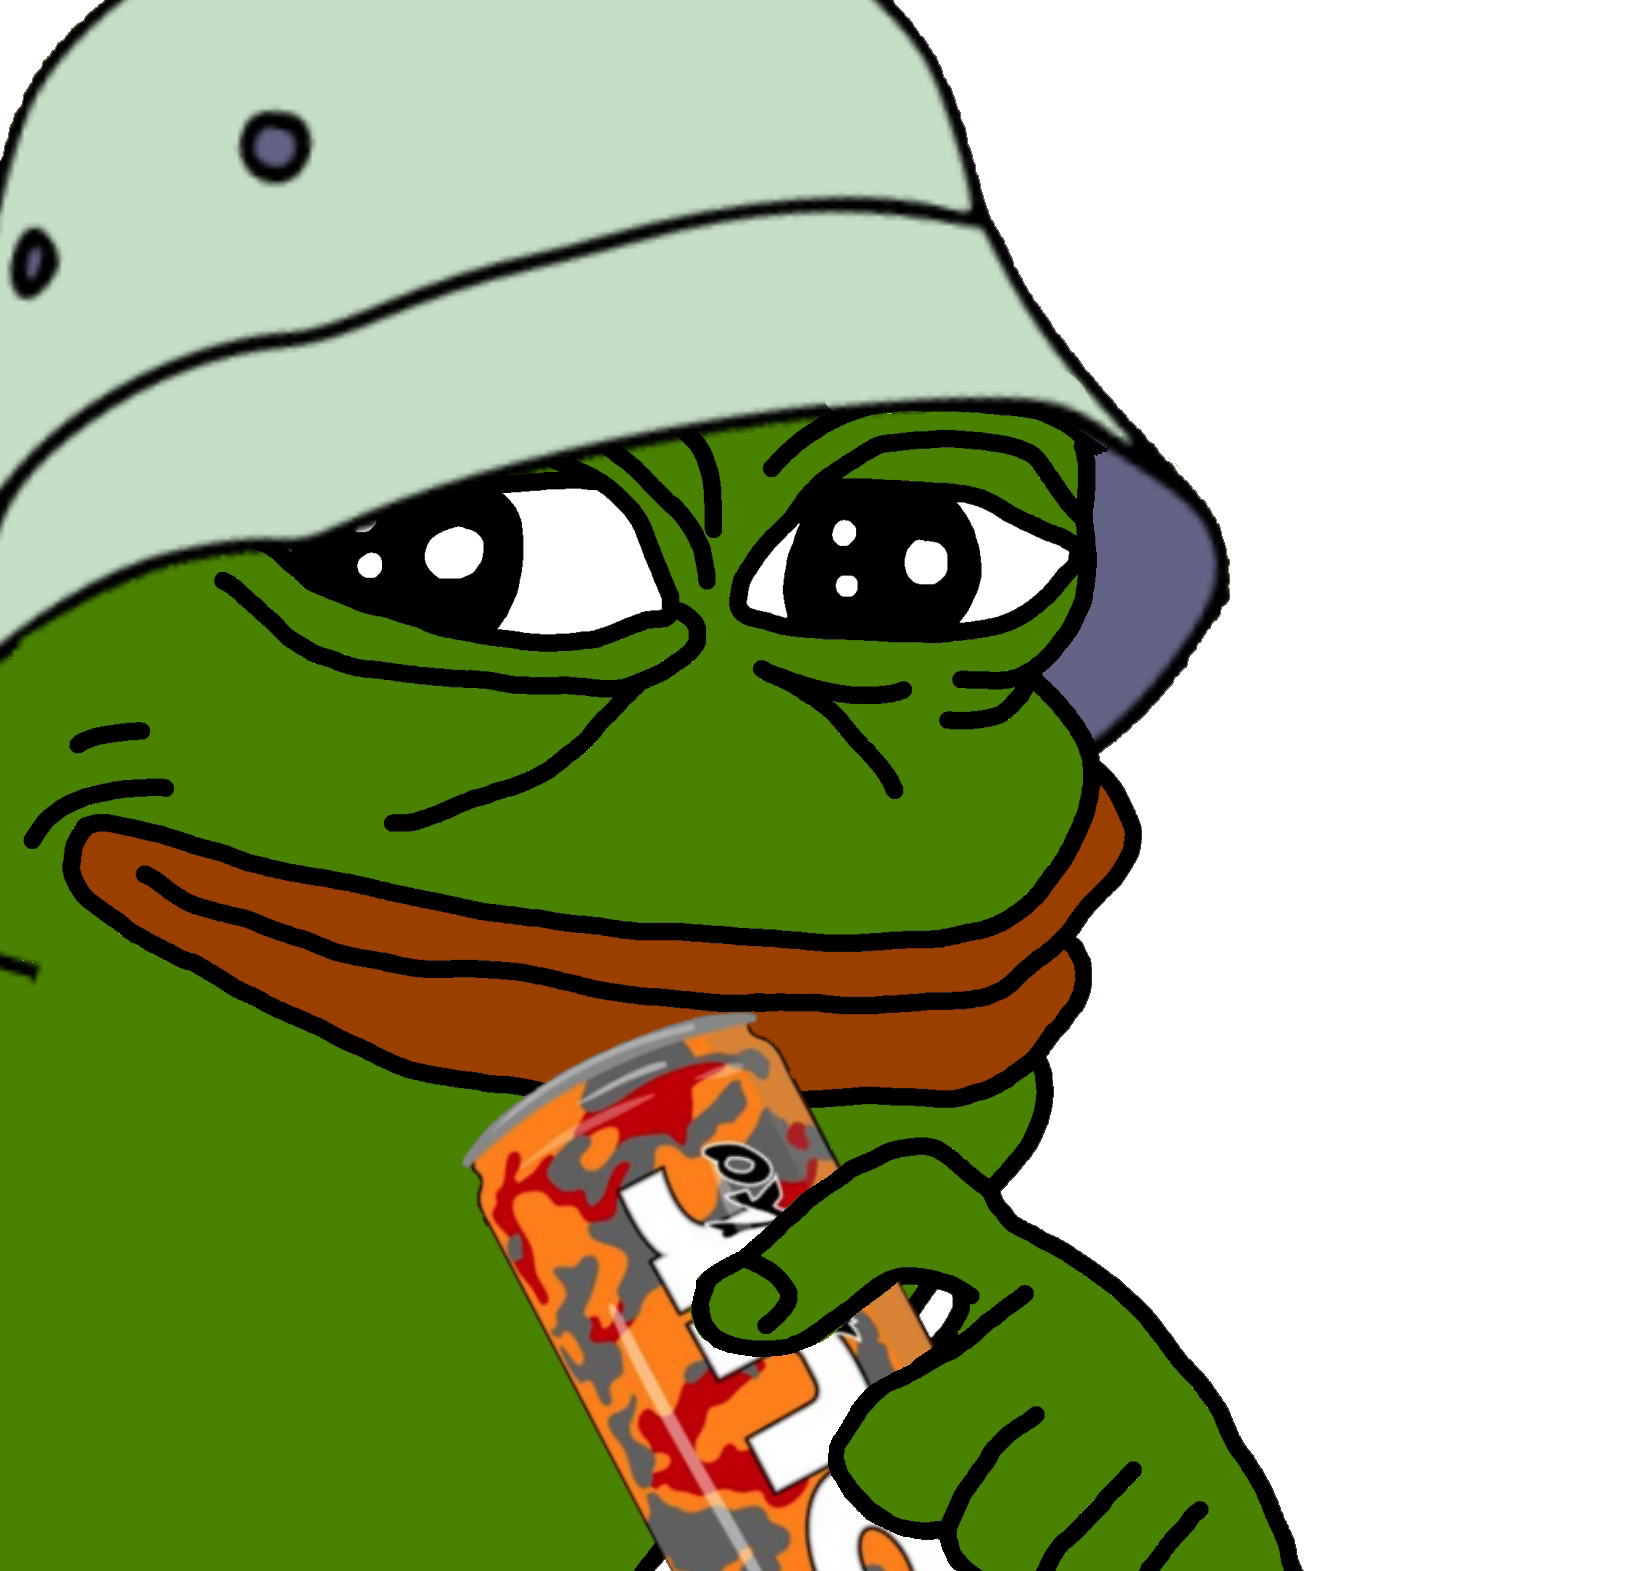
Label: 5_Pepe